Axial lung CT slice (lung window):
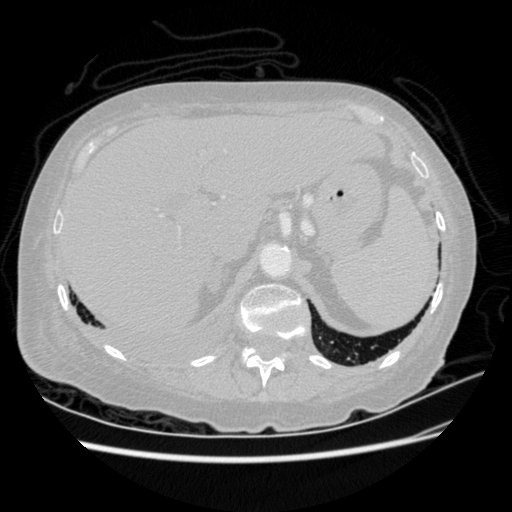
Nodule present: no